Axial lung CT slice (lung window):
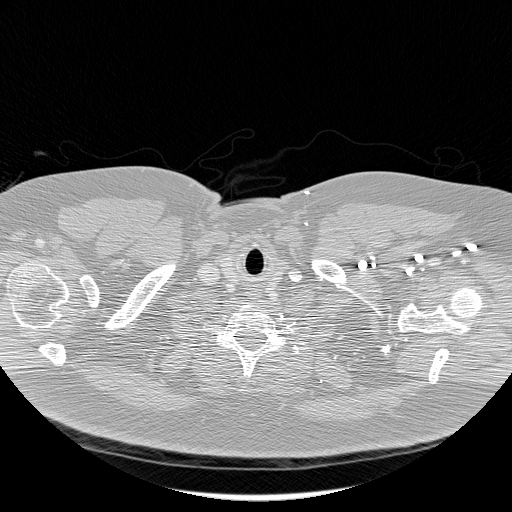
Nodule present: no